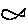
Label: fish